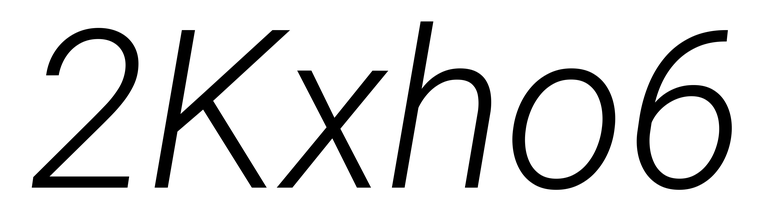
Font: Roboto-Italic_Light_Italic